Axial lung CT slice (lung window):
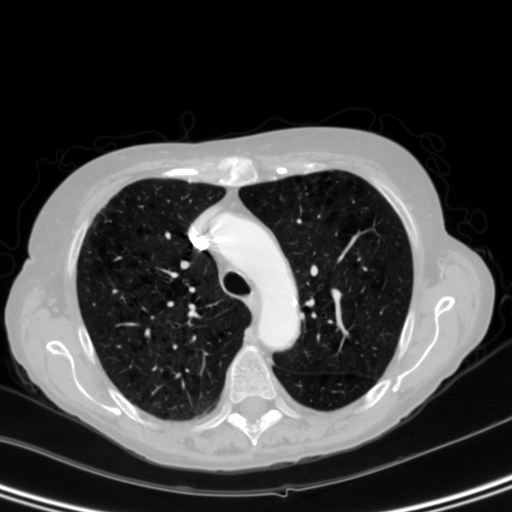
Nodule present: no